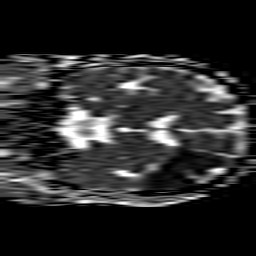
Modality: ADC
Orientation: coronal
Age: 57
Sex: male
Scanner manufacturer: philips
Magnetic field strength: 1.5 T
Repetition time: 3.842 s
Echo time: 0.09719 s